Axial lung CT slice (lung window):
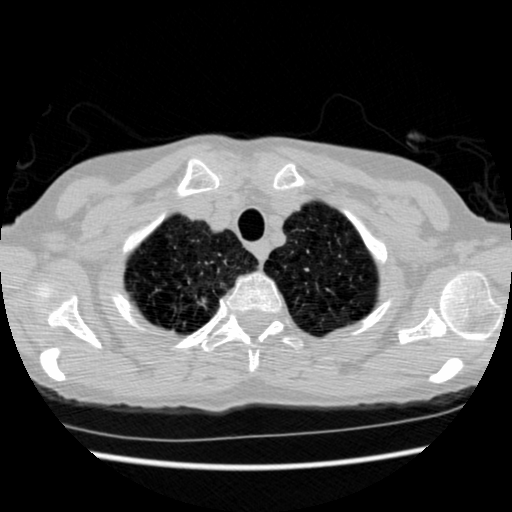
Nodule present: no